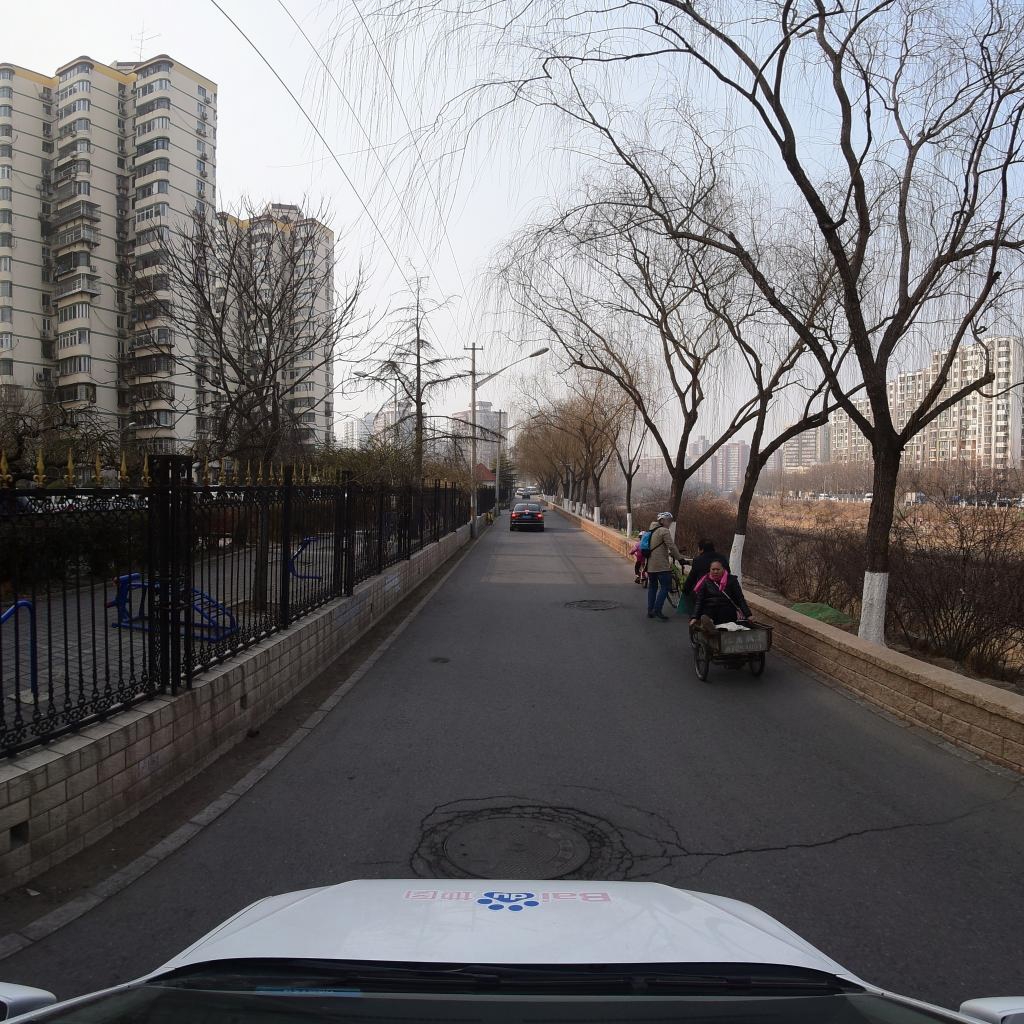
Region: Fengtai
Road damage annotations: pothole, transverse crack, transverse crack, manhole cover, manhole cover